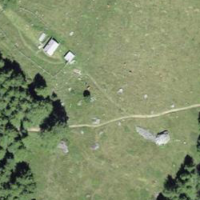
EUNIS habitat code: 43
Species observed at this site:
Arnica montana